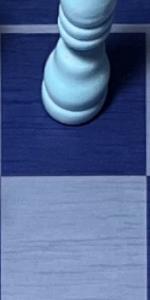
Label: Empty